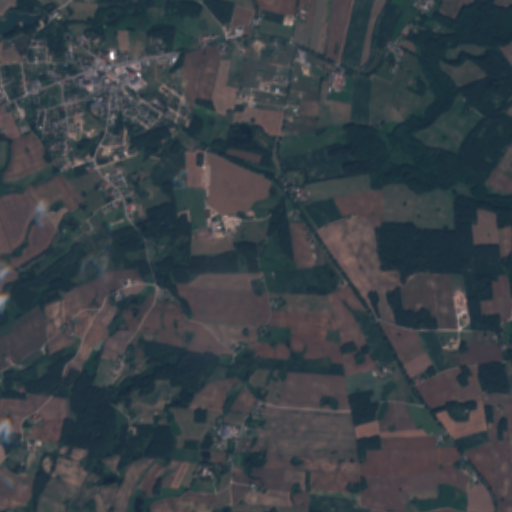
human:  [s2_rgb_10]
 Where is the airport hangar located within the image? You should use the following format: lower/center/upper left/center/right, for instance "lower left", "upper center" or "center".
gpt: The airport hangar is located in the upper left of the image.
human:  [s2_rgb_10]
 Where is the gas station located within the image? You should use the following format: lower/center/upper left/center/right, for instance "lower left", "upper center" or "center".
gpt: The gas station is located in the upper left of the image.
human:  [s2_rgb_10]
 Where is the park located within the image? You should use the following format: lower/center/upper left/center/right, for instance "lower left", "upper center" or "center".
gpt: The park is located in the upper left of the image.
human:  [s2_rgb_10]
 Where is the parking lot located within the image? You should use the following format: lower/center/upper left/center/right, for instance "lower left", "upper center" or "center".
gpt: The parking lot is located in the upper left of the image.
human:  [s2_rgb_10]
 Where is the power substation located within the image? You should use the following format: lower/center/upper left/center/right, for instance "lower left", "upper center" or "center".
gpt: The power substation is located in the upper left of the image.
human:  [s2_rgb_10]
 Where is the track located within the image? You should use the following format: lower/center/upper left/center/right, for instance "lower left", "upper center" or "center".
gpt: There is no track in the image.